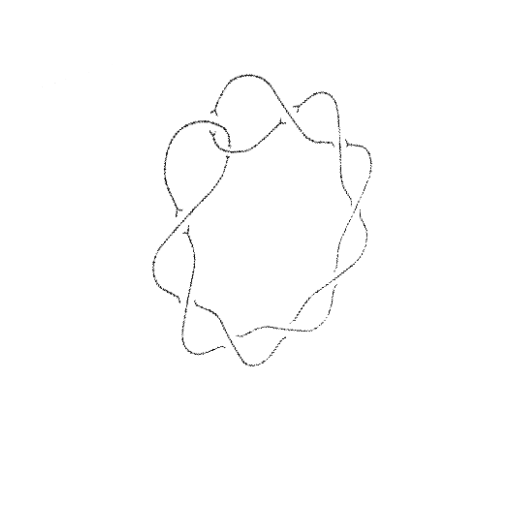
Crossing number: 10